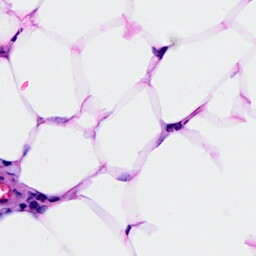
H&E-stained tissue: Breast